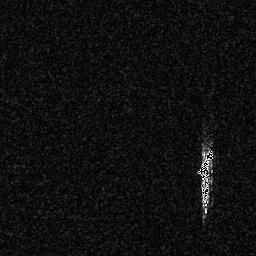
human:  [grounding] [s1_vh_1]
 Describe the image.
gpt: In the satellite image, there is  <ref>1 medium ship </ref> <box>[[76, 56, 83, 82, 0]]</box> located at right.